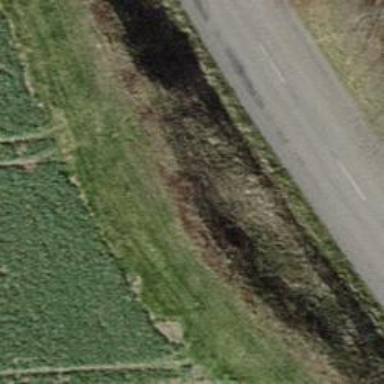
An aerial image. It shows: Hedge barrier.